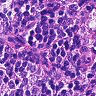
Metastatic tissue present: no